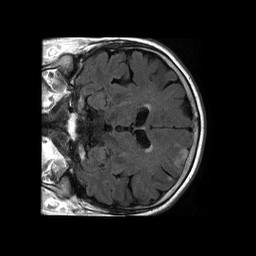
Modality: FLAIR
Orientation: coronal
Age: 68
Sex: male
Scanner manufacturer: philips
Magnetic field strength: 1.5 T
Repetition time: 6.24 s
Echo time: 0.12 s